This is a demodulated (Hilbert-envelope) spectrum computed from a bearing vibration snapshot; the dashed markers indicate where each bearing fault type would appear (BPFO, BPFI, BSF, FTF). Diagnose the bearing from this image, choosing from: normal, inner_race, outer_race, ball.
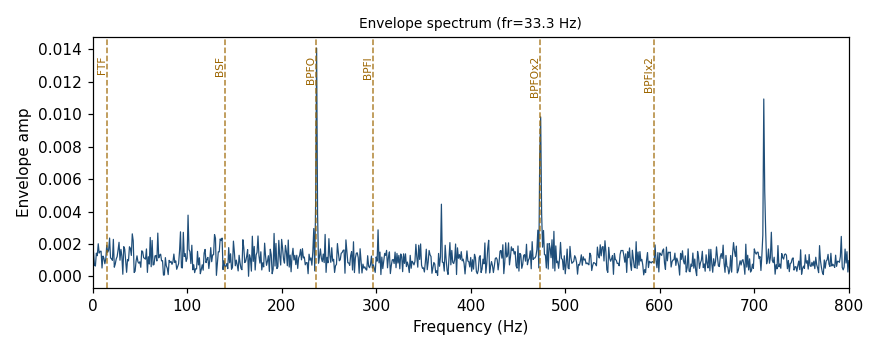
Answer: outer_race